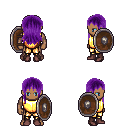
a pixel art fantasy rpg character, male body template, human, dark skin, gold chest armor, gold greaves, purple unkempt hairstyle, maroon shoes, shield, four views (front, back, left, right), 2x2 character sprite sheet, small pixel art, hard edges, no anti-aliasing